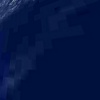
Label: water